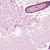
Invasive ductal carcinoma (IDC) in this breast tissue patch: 0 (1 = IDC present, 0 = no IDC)